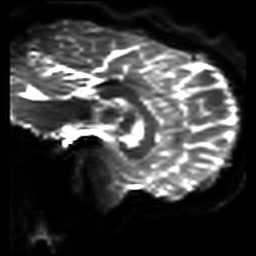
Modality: DWI
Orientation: sagittal
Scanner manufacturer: philips
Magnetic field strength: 7 T
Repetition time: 9.612 s
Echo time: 0.073 s